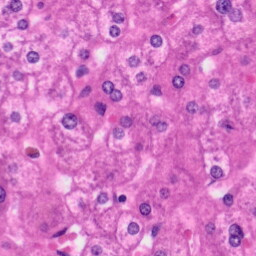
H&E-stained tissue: Liver